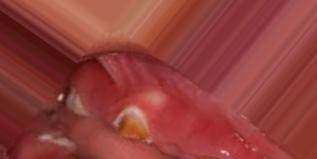
Condition: Caries